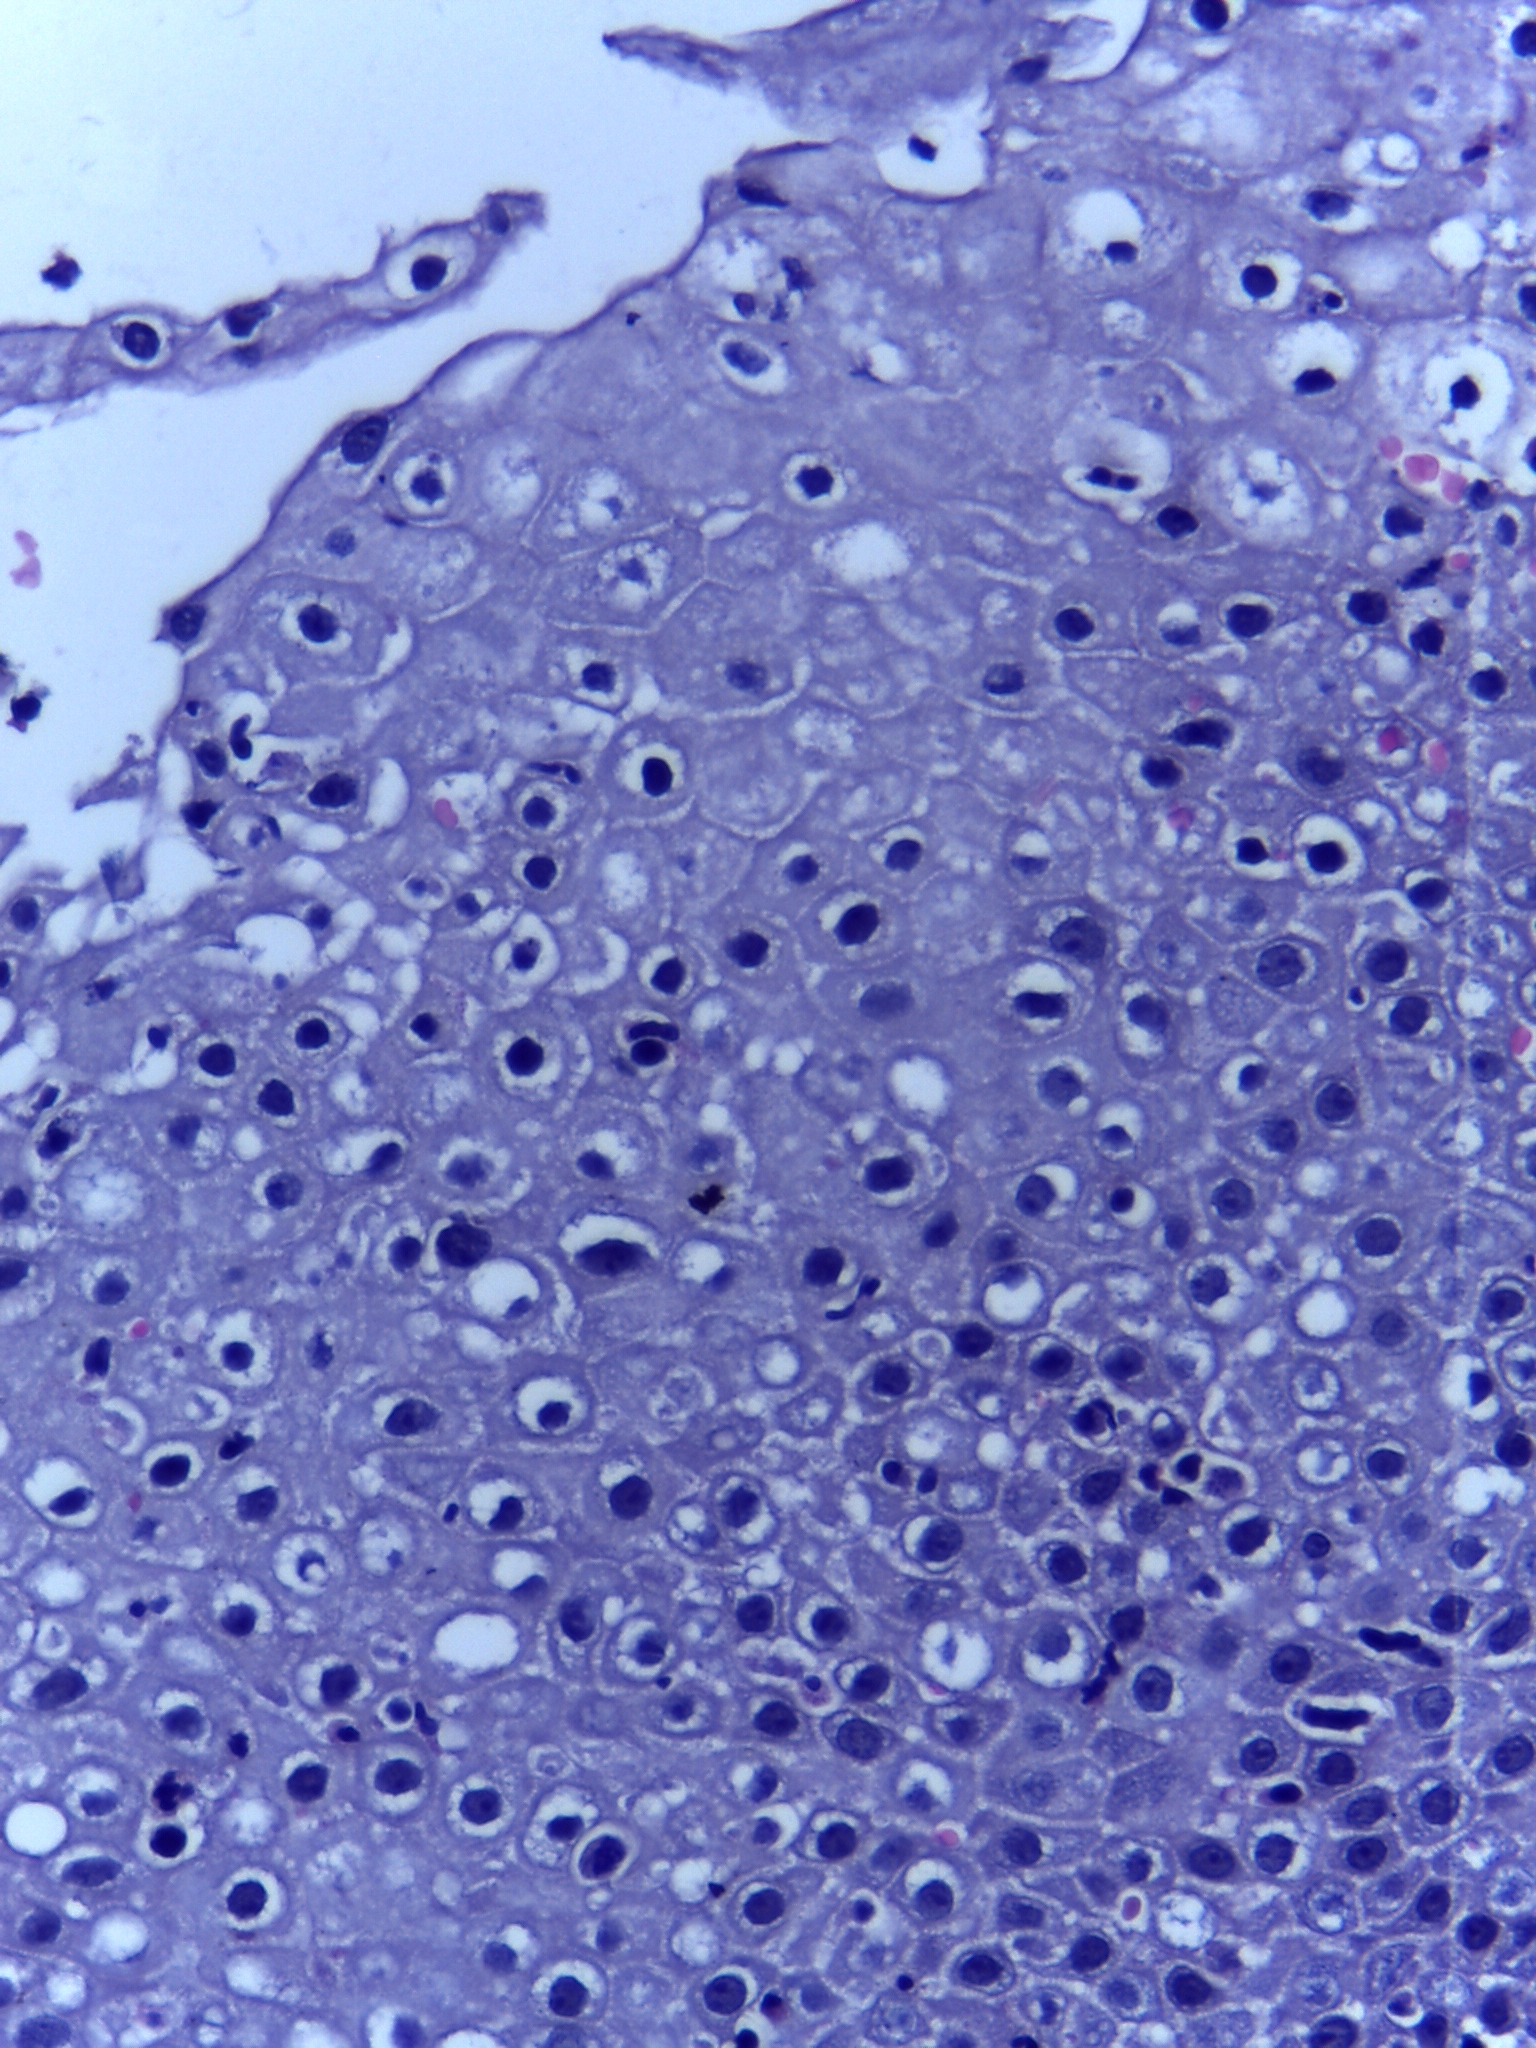
Diagnosis: OSCC